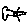
Label: moon